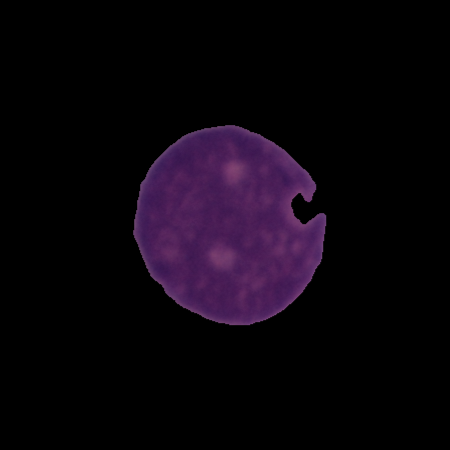
Label: cancer